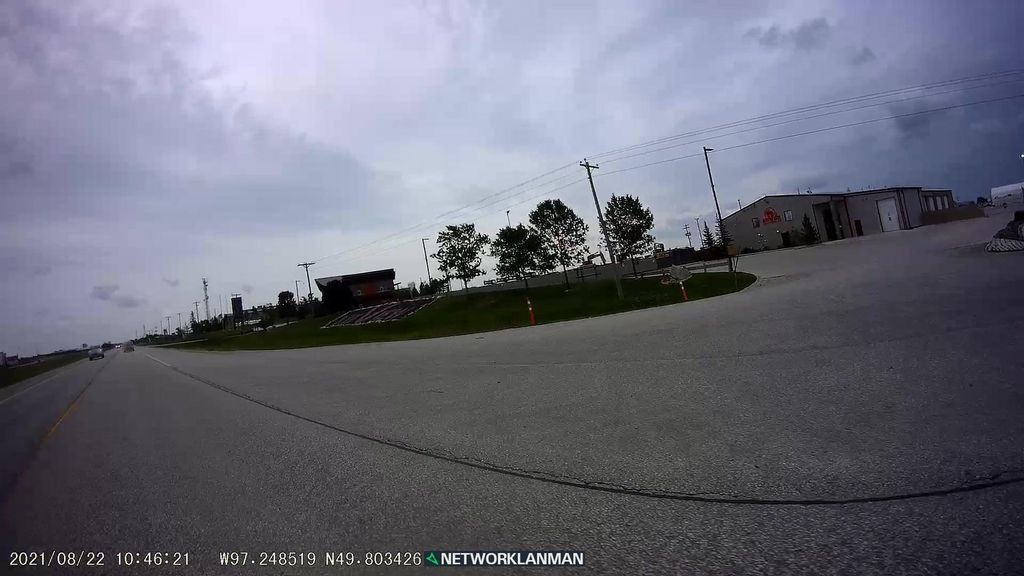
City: winnipeg